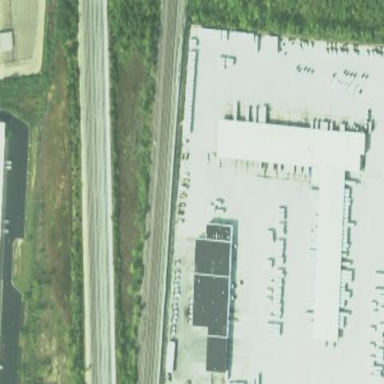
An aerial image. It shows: Warehouse.